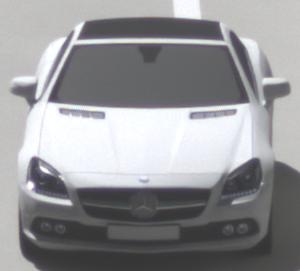
Make: Mercedes-Benz
Model: SLK 200
Detailed model: SLK-Class (172)
Model produced from: 2011/03
Model produced until: 2015/04
Doors: 2
Color: white
Road condition: dry road
Daytime: midday
Contrast: high contrast